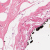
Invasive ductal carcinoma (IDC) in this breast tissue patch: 0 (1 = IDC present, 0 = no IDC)